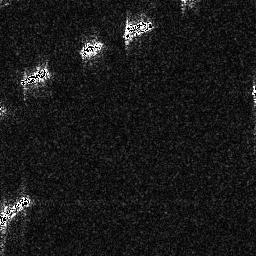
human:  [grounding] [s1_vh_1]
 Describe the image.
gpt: In the satellite image, there is  <ref>1 medium ship </ref> <box>[[0, 75, 11, 89, 0]]</box> located at bottom left,  <ref>1 medium ship </ref> <box>[[7, 25, 18, 33, 0]]</box> located at top left,  <ref>1 small ship </ref> <box>[[30, 14, 40, 22, 0]]</box> located at top,  <ref>1 medium ship </ref> <box>[[47, 6, 60, 15, 0]]</box> located at top.